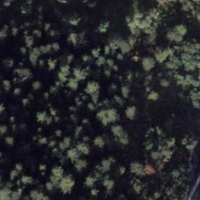
EUNIS habitat code: 43
Species observed at this site:
Achillea macrophylla